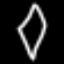
Label: diamond